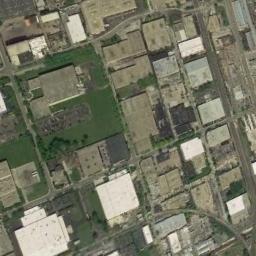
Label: industrial_area